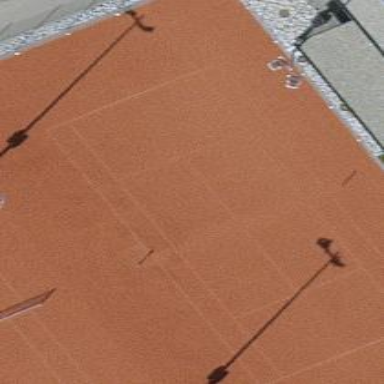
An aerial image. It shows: Clay tennis court pitch.